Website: macys
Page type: customer-info-address
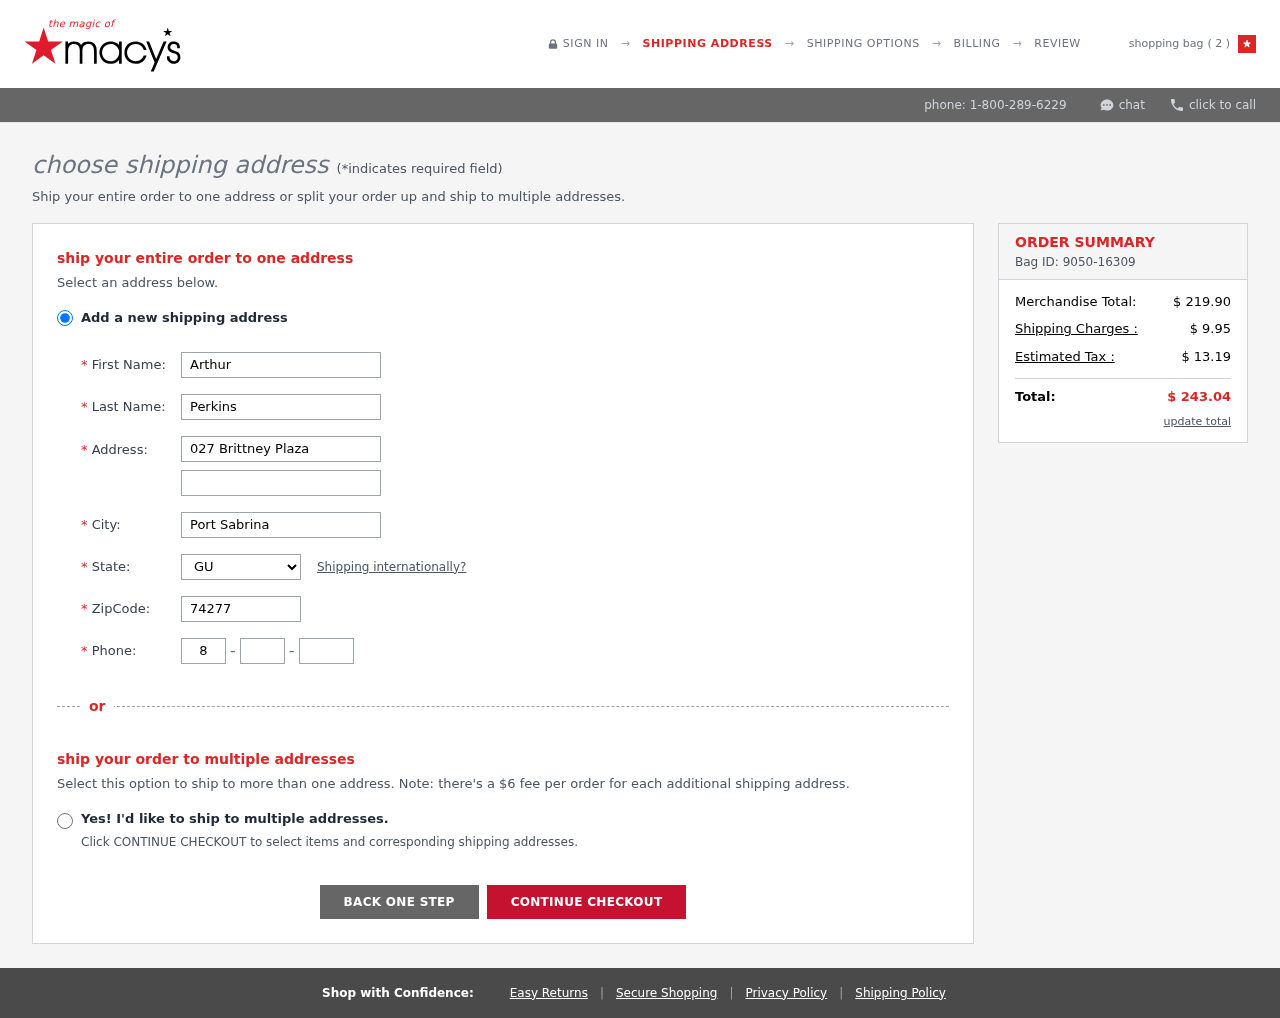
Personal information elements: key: PII_CITY
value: Port Sabrina
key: PII_FIRSTNAME
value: Arthur
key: PII_LASTNAME
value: Perkins
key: PII_PHONE_AREA
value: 877
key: PII_PHONE_PREFIX
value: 419
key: PII_PHONE_SUFFIX
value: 3732
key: PII_POSTCODE
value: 74277
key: PII_STATE_ABBR
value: GU
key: PII_STREET
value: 027 Brittney Plaza
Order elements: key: ORDER_NUM_ITEMS
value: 2
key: ORDER_ID
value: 9050-16309
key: ORDER_SUBTOTAL
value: $ 219.90
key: ORDER_SHIPPING_COST
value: $ 9.95
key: ORDER_TAX
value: $ 13.19
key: ORDER_TOTAL
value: $ 243.04